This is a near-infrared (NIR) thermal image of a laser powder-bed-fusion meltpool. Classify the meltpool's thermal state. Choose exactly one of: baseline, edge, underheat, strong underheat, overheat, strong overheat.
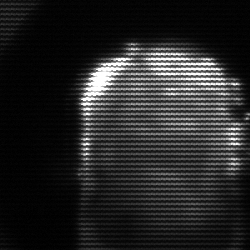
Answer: baseline